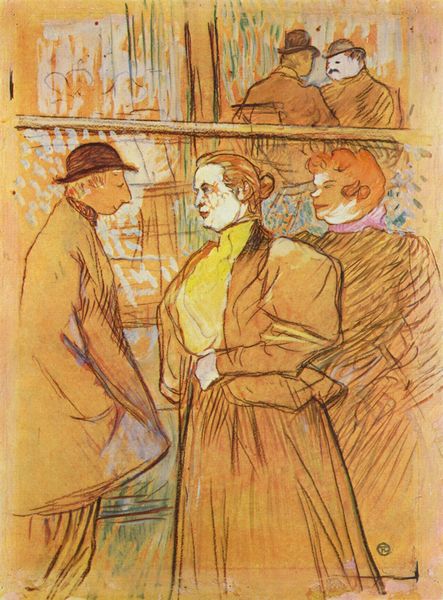
Titel: Im Moulin-Rouge
Künstler: Henri de Toulouse-Lautrec
Standort: Budapest
Institution: Szépmüvészeti Múzeum
Schlagwörter: hand, mann, weiß, frauen, gelb, grün, impressionismus, menschen, ocker, sitzen, stadt, bar, braun, brust, bunt, busen, cafe, damen, degas, dirnen, fenster, frankreich, frau, frisur, fussgänger, hintergrund, hut, hüte, kaffeehaus, kleid, kleider, kopfbedeckungen, kreide, männer, nase, orange, paris, pastell, profil, reden, schaufenster, schwarz, skizze, strasse, strassenszene, stuhl, stühle, szene, terasse, tisch, tische, toulouse lautrec, unterhalten, zeichnung, blick, dame, rot, beige, gesellschaft, gespräch, herren, rock, bart, jacke, kneipe, lokal, mütze, mützen, schnurrbart, trinken, arm, blicke, bluse, falten, gesicht, kragen, stehen, ärmel, signatur, spiegel, brüstung, gehen, gewand, haare, kostüm, mantel, sitzend, personen, prostituierte, publikum, blässe, kontrast, rosa, genre, rund, balkon, kopfbedeckung, dutt, genrebild, man, unterhaltung, studie, modern, grafik, linien, empore, figuren, essen, dick, jugendstil, salon, sitzende, sprechen, weib, weiber, kaffee, zwei frauen, zeitgenössisch, geländer, ölfarbe, striche, galerie, melone, wei, rothaarig, tusche, theke, bruan, rechteck, spaziergang, munch, kohle, restaurant, lithographie, schraffur, strich, plakat, einkaufen, lautrec, schraffiert, toulous lautrec, bleistift, einkauf, treffen, genreszene, entwurf, stift, toulouse, karton, junger mann, pastor, bleich, beleibt, kunden, stange, wien, stren, damenporträt, kräftig, blaß, rötel, kreidezeichung, pastel, kürzel, guache, magenta, kafee, altertümlich, hur, textur, keulenärmel, plaudern, prostitution, henri de toulouse-lautrec, spontan, hinterhältig, cafeconcert, loutrec, das gespräch, fünf figuren, hardutt, hochgesteckte haare, hässliche menschen, moderne menschen, plauderei, plausch, schafenster, touluse leattrec, 19. jh, frau kirche bürgerlich, konten, prositution, heut…